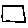
Label: square